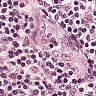
Metastatic tissue present: no